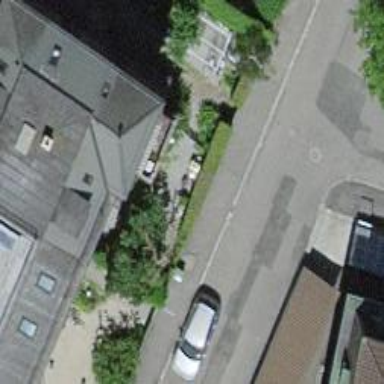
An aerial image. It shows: Kerb serving as barrier.